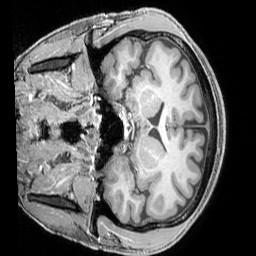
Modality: T1w
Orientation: coronal
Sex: male
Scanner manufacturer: siemens
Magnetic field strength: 3 T
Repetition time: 2.3 s
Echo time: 0.00226 s